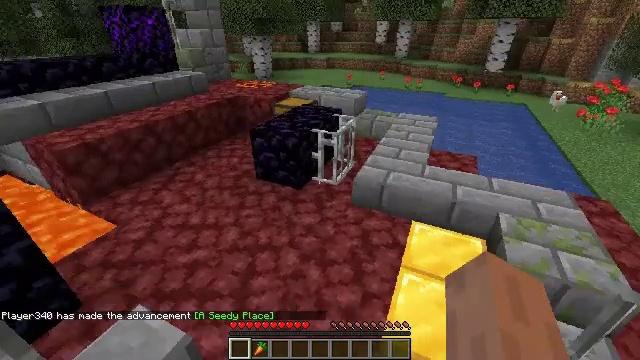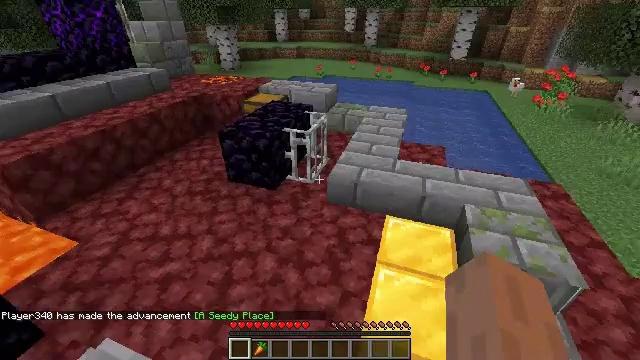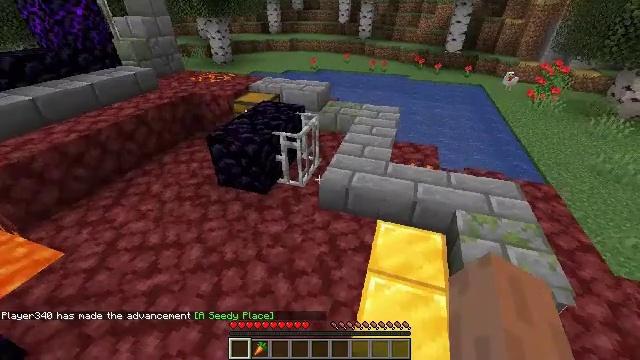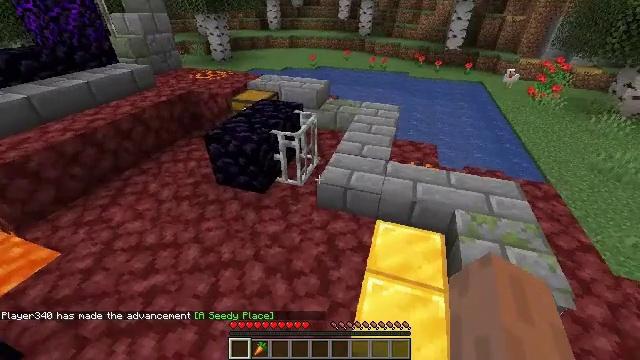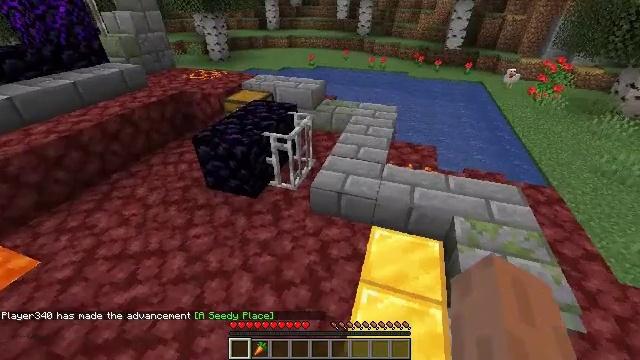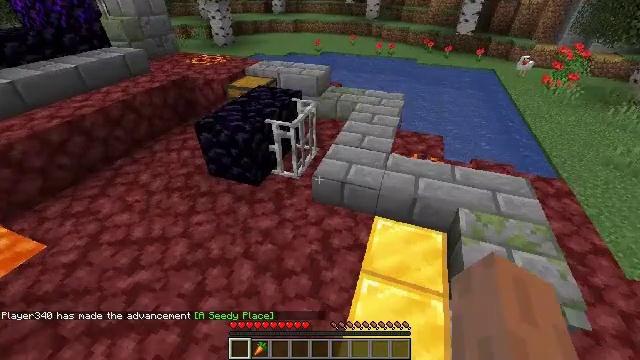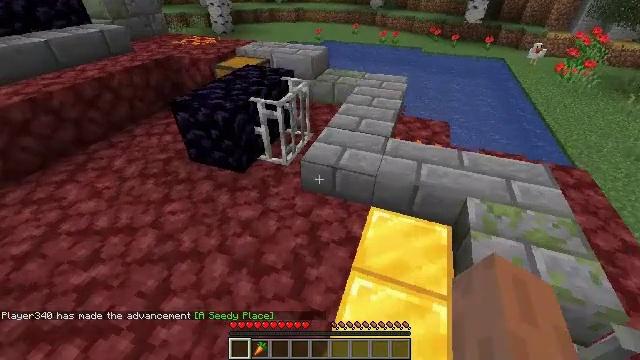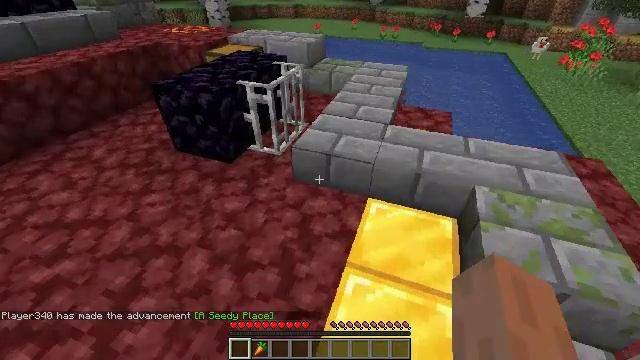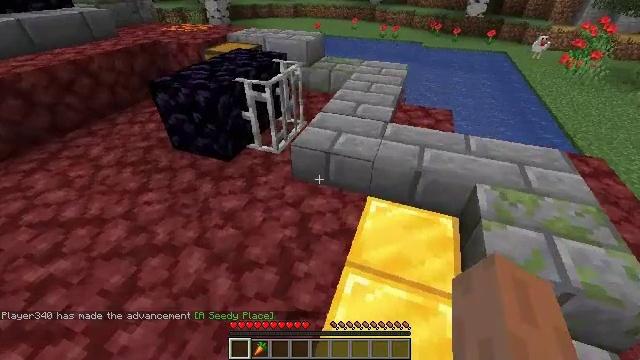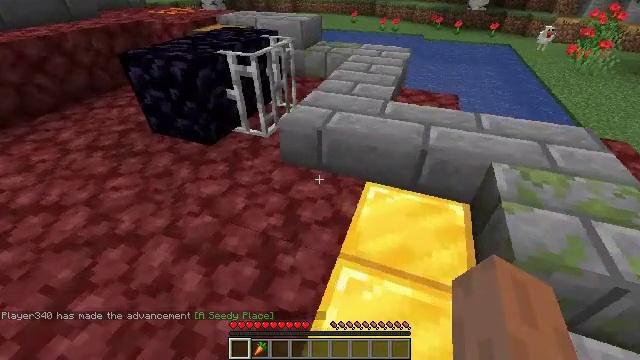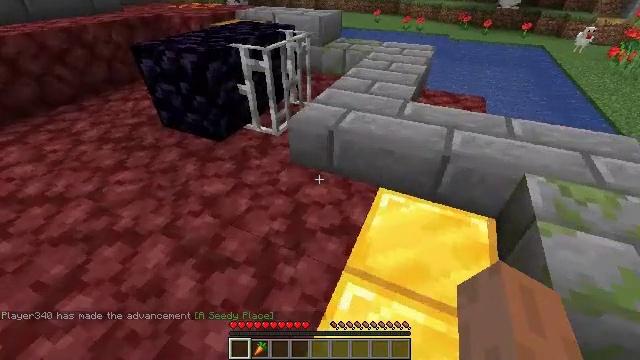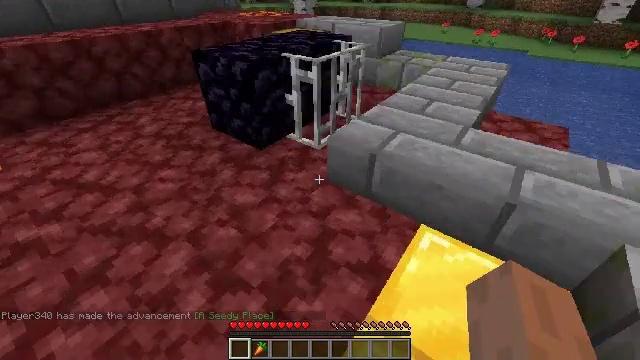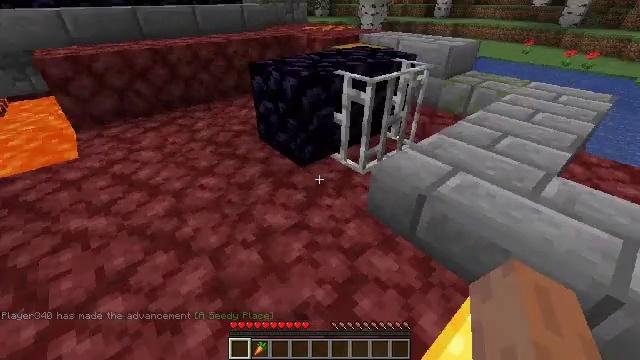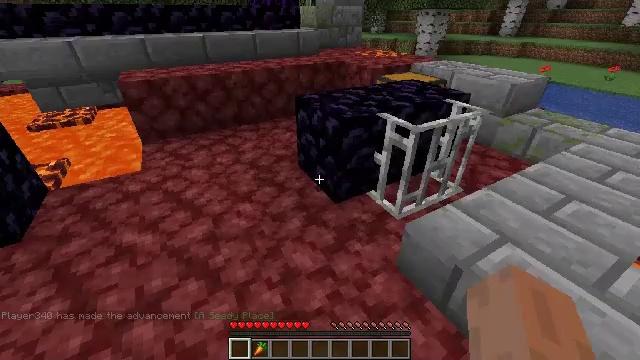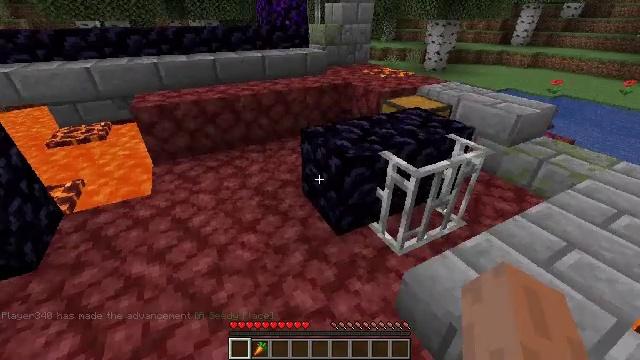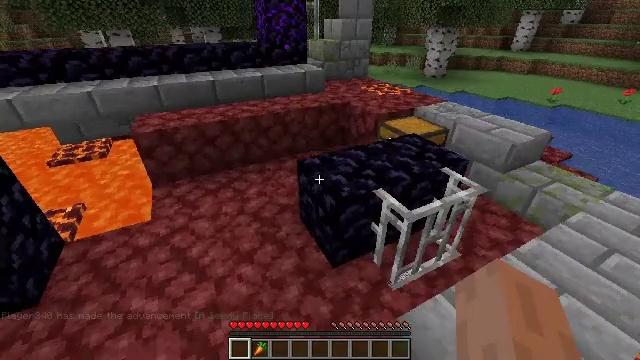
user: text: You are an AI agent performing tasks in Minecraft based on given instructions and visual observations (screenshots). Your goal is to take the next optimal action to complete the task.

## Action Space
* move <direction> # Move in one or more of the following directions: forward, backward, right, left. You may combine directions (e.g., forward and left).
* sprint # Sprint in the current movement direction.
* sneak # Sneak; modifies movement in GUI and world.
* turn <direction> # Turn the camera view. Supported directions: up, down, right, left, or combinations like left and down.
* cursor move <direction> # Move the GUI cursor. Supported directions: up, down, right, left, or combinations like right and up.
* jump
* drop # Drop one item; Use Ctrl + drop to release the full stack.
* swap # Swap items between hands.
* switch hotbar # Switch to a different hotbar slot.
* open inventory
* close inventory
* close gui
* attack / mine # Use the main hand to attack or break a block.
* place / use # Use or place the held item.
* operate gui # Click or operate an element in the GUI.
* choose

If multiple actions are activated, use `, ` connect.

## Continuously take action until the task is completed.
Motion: motion action
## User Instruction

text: Combat the chicken.
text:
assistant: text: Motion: move forward and move right, turn right and down
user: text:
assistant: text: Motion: move forward and move right, turn right and down
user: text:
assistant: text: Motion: move forward and move right
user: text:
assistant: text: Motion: move forward and move right
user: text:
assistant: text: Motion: move forward and move right, turn left and down
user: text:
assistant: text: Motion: move forward and move right, turn down
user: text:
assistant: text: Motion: move forward
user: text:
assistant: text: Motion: move forward
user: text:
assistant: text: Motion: move forward
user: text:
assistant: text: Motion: move forward, turn left
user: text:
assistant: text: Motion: move forward, turn left and up
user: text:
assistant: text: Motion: move forward, turn left and up
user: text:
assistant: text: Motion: move forward, turn left and up, jump
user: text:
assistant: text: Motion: move forward, turn left, jump
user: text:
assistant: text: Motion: move forward, jump
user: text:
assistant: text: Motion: move forward, jump
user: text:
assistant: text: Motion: move forward
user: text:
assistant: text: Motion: move forward and move left
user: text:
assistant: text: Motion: move forward and move left
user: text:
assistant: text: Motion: move forward and move left
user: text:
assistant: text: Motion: move forward and move left, turn right and up
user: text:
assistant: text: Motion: move forward and move left, turn up
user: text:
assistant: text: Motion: move forward and move left
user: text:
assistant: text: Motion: move forward and move left, turn right and down, jump
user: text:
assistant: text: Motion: move forward, turn right and down, jump
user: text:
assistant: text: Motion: move forward, turn right and down, jump
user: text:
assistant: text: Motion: move forward, turn right and down, jump
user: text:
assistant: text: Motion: move forward, turn down, jump
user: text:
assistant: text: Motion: move forward, turn right and down
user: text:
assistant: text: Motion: move forward, turn right and down